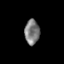
Tissue: skin
Cell type: Epithelial cells
Senescence score: 0.2033
Nuclear area (px): 358
Mean DAPI intensity: 125.458